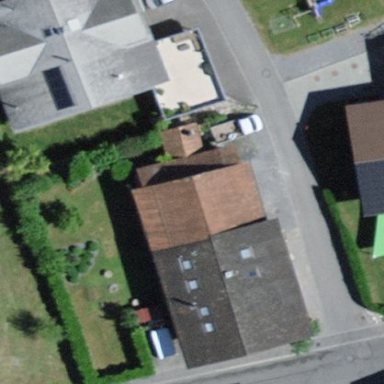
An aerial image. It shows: Farm building.